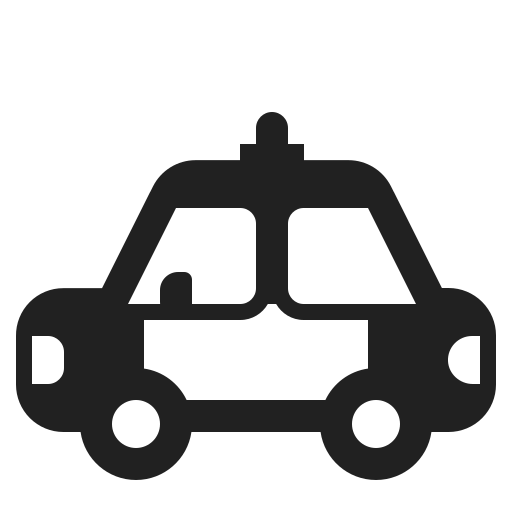
police car high contrast